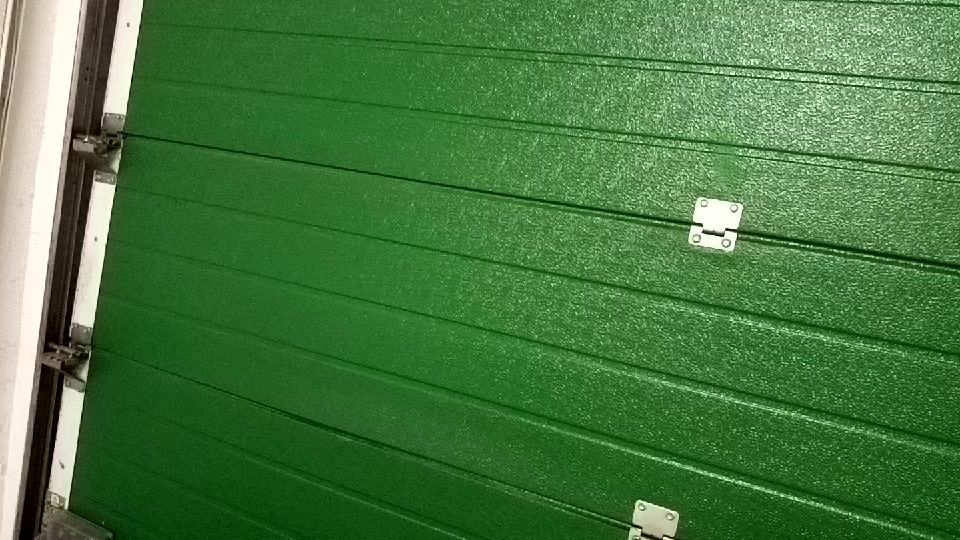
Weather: snowy
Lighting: day
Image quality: slightly poor
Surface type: railway
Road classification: residential, pedestrian
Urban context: urban centre
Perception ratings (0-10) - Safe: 3.21, Lively: 1.07, Beautiful: 1.91, Boring: 6.91, Depressing: 5.55, Wealthy: 2.24